Field crop: maize
Growth stage: 2
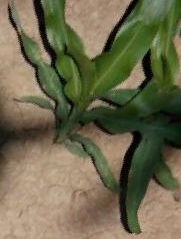
Species: maize